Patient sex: M
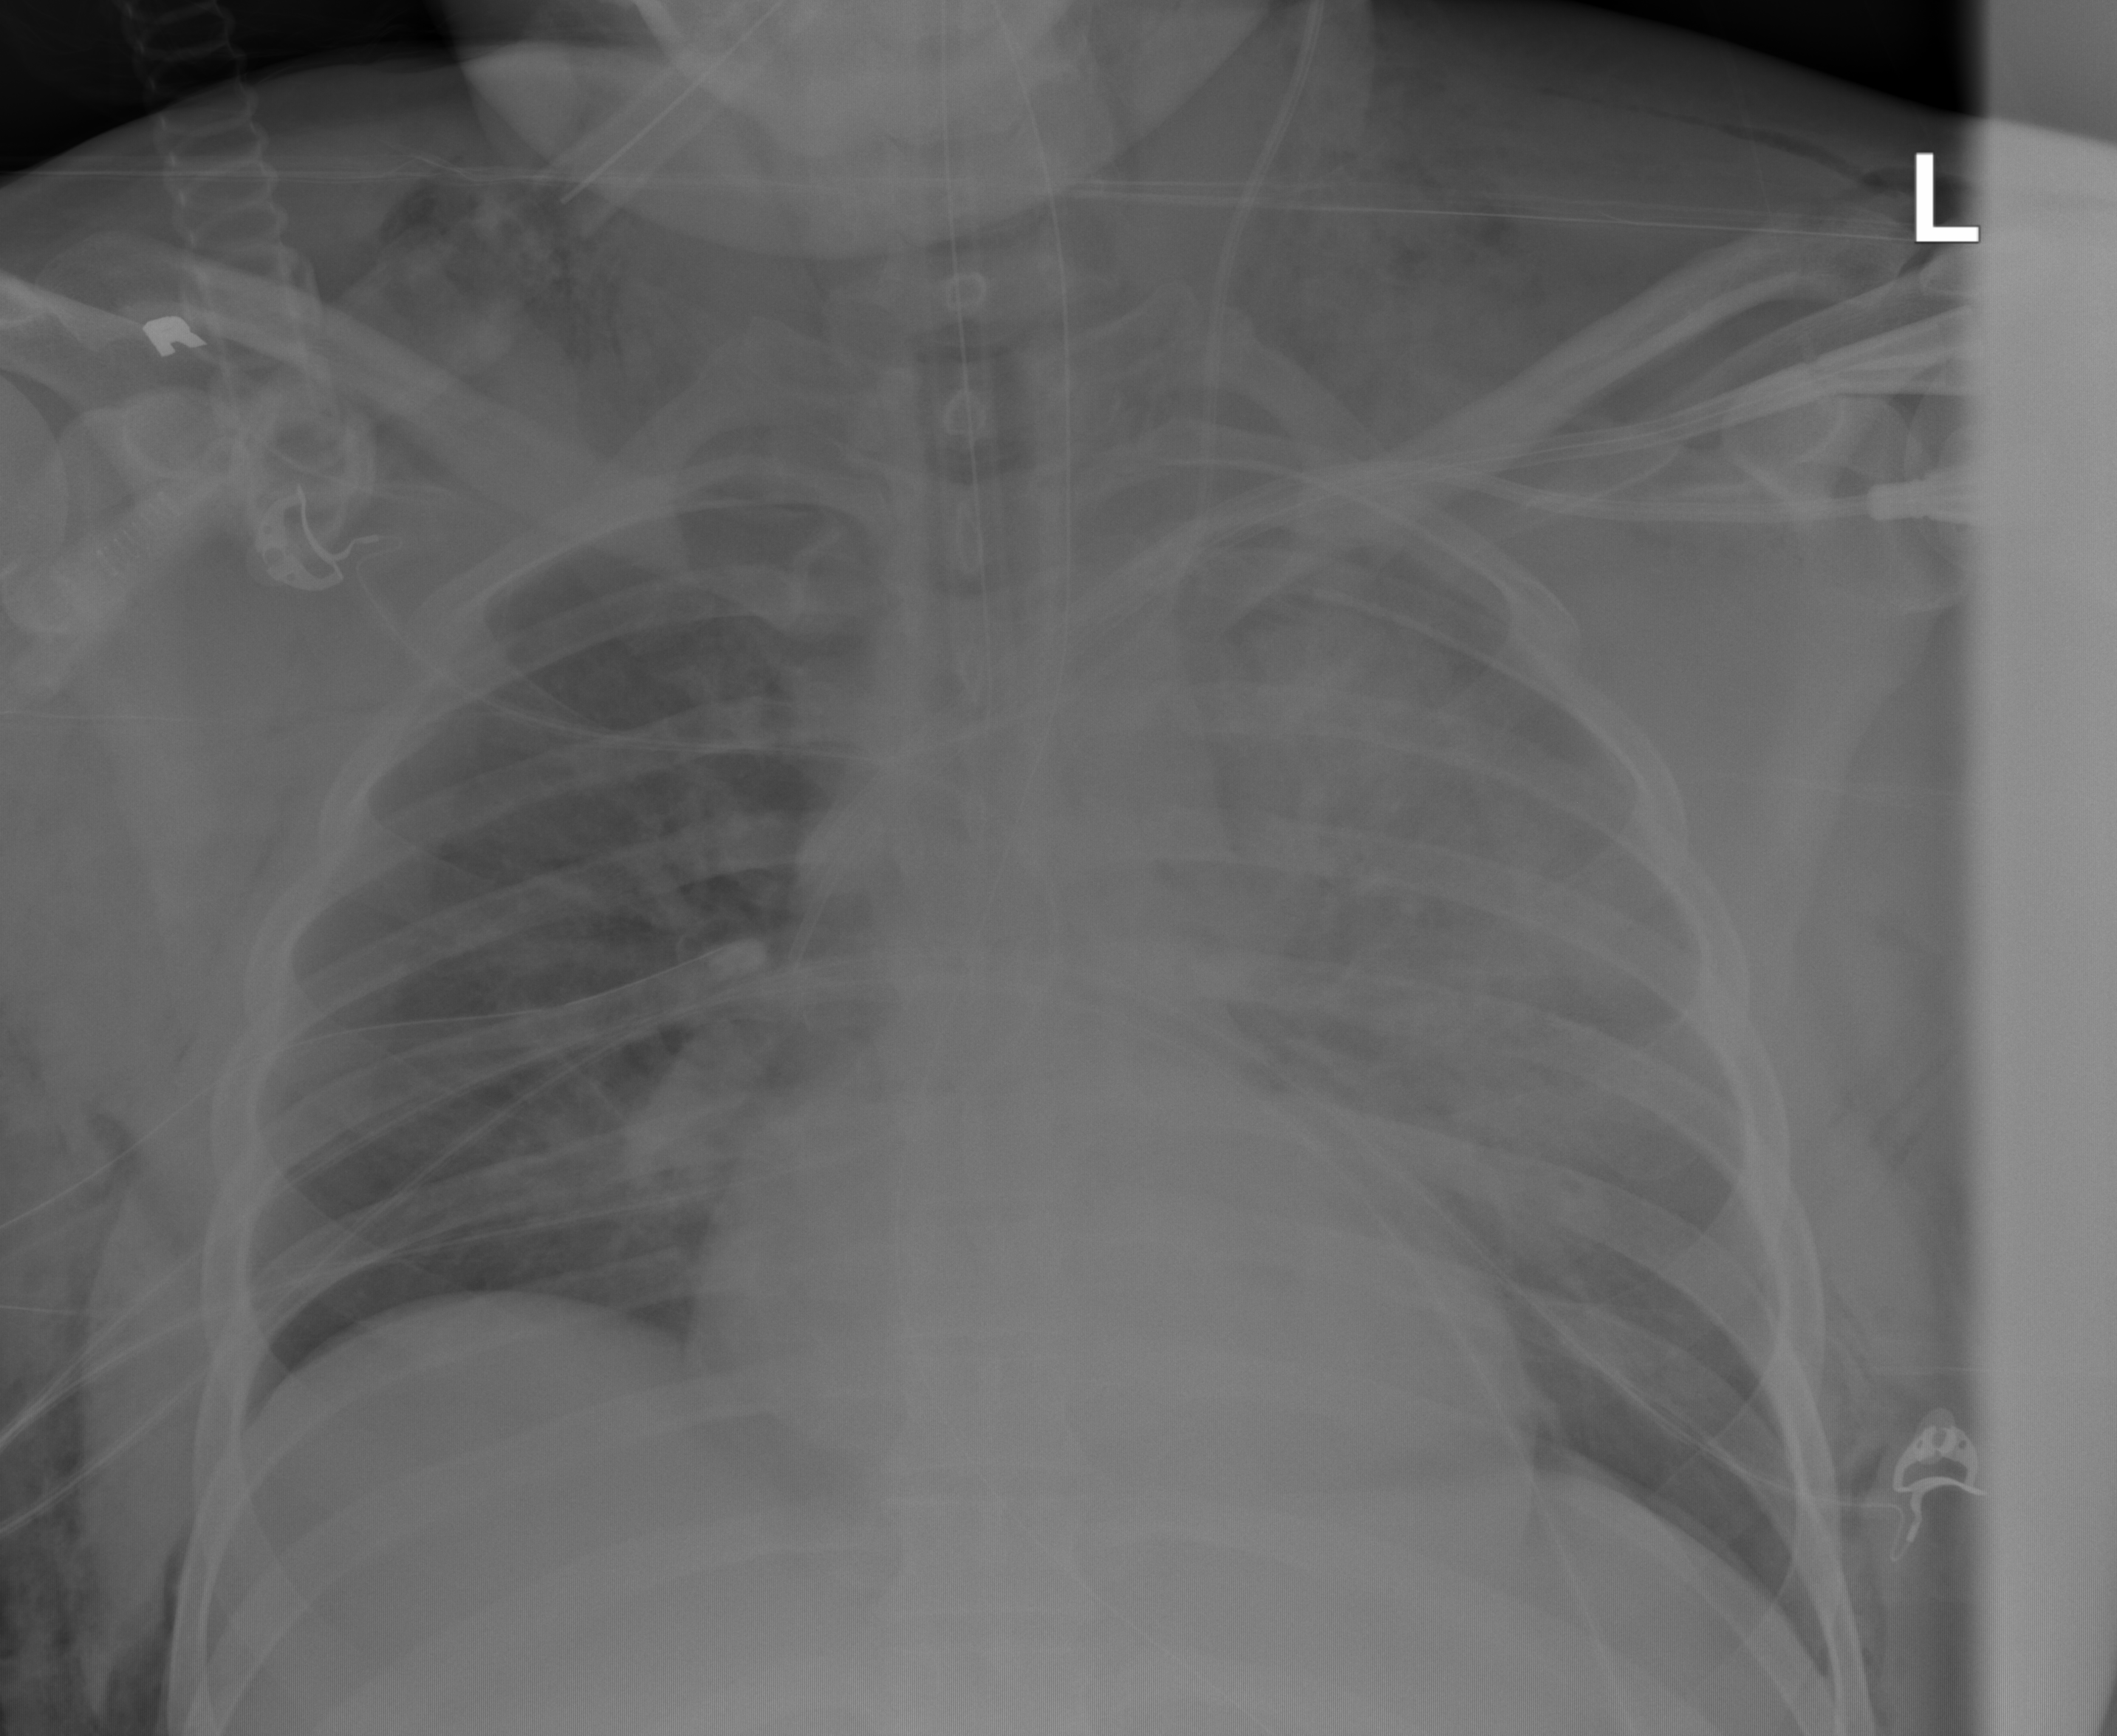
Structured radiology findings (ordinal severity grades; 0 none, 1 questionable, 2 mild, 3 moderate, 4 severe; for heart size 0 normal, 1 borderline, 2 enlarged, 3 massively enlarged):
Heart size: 0
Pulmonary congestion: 0
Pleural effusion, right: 0
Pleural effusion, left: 0
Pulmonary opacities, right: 2
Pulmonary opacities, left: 4
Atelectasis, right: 0
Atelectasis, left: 2